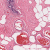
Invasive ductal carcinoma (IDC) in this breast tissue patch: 0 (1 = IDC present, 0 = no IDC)